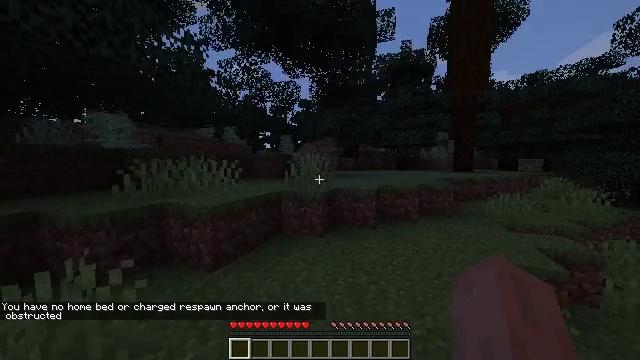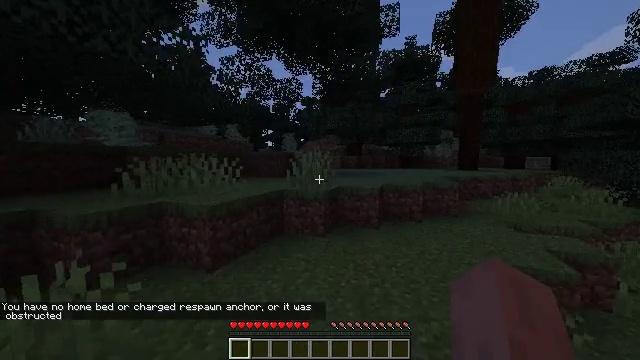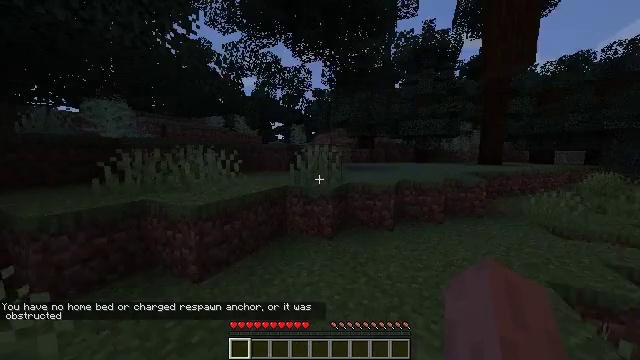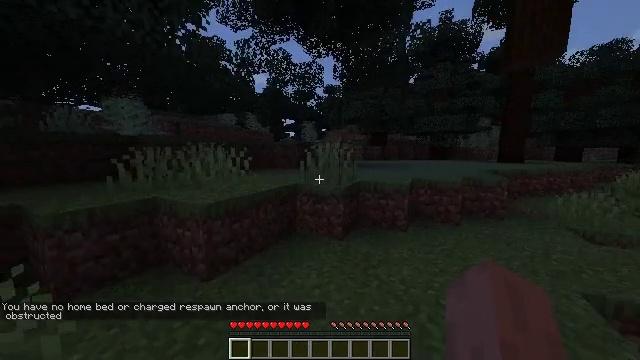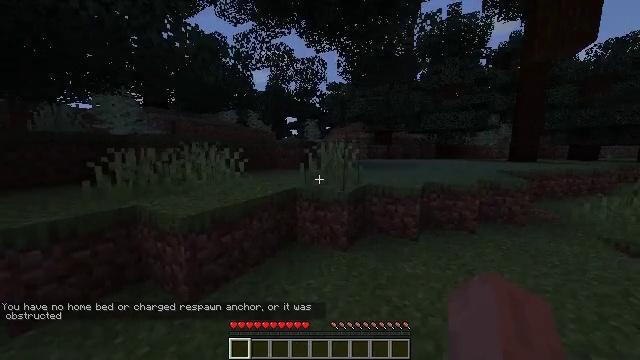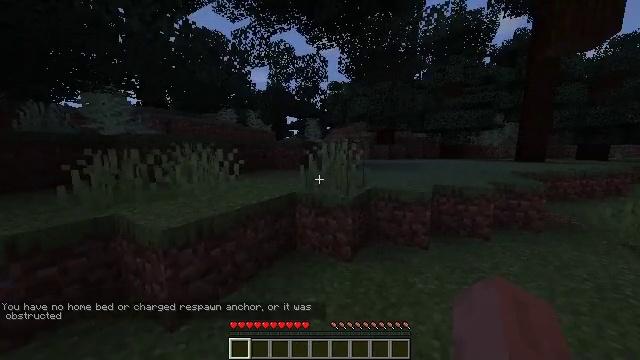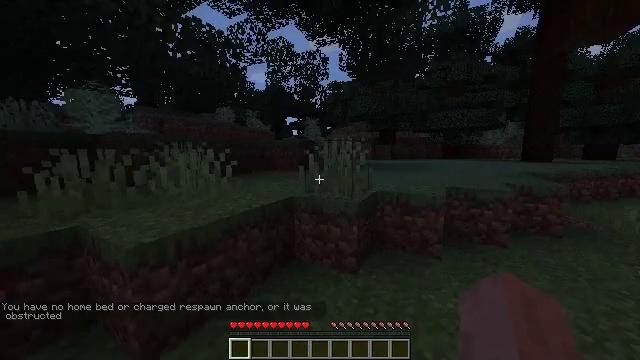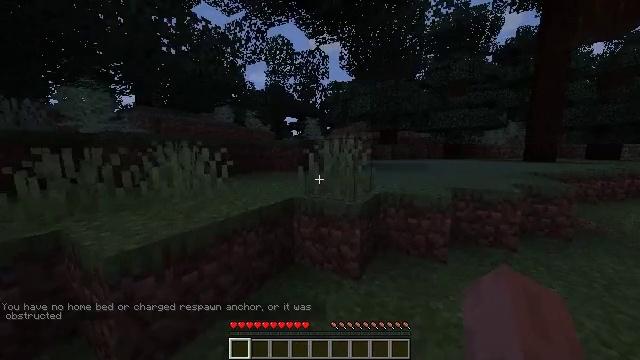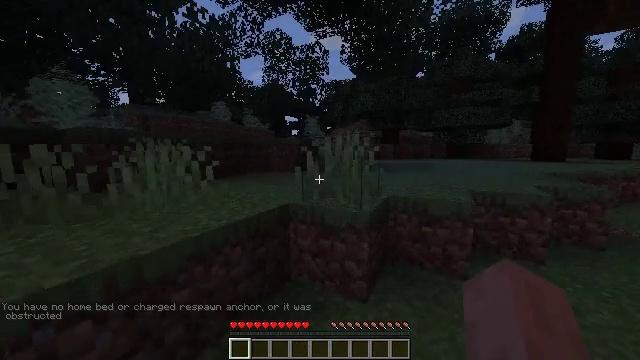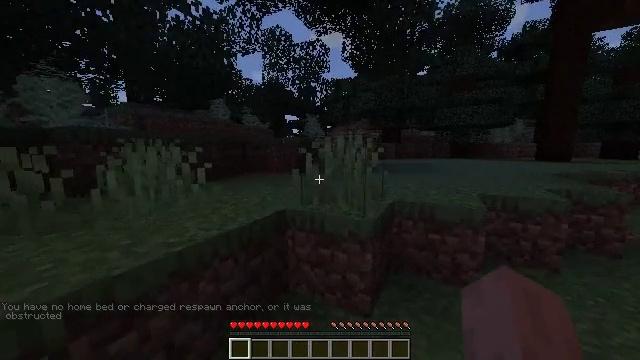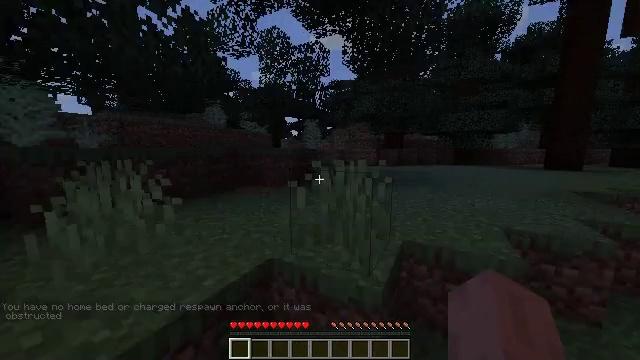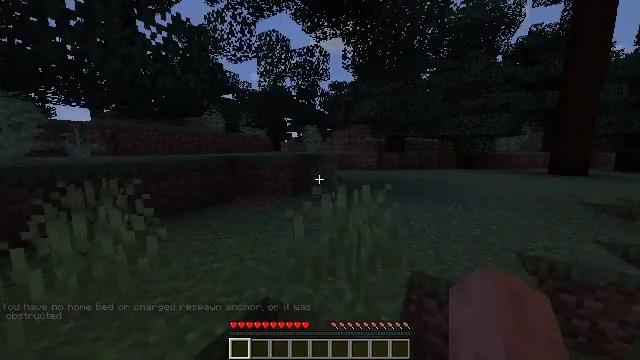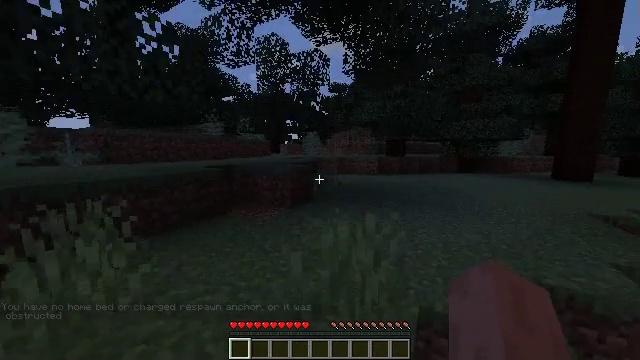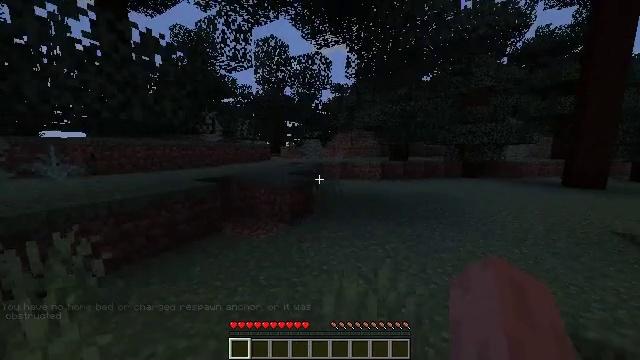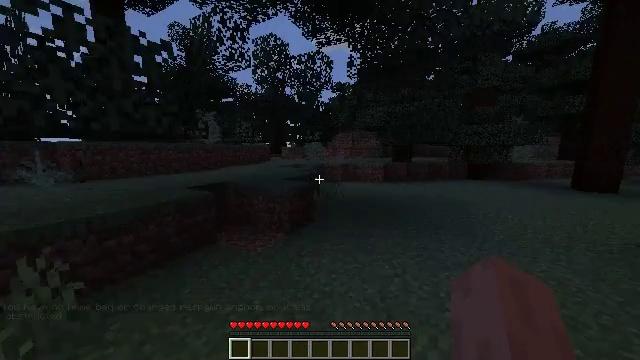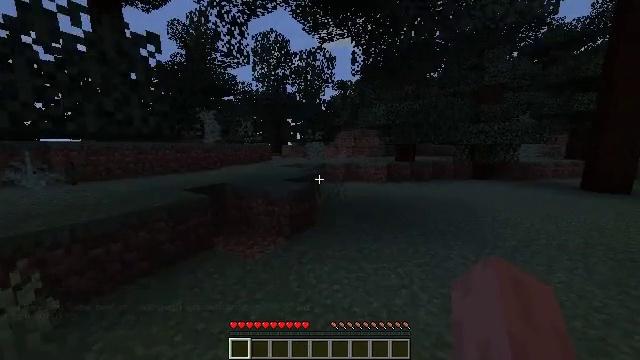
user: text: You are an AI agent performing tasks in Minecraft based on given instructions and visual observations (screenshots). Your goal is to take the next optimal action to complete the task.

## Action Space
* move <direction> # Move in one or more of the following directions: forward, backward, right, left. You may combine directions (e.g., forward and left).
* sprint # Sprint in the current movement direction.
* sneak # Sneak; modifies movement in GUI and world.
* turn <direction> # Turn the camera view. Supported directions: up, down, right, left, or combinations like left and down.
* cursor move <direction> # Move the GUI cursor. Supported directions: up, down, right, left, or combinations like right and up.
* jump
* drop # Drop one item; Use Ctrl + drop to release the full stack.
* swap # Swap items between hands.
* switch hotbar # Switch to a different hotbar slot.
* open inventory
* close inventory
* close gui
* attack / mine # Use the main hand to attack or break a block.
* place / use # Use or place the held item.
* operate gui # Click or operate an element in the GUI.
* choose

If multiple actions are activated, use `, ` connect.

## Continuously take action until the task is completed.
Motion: motion action
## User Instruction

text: Attack the jack o'lantern to retrieve it.
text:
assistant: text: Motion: move forward, sprint
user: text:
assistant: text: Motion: move forward, sprint, turn left and down
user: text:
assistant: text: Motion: move forward, sprint, turn left
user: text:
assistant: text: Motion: move forward, sprint
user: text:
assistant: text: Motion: move forward, sprint
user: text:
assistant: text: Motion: move forward, sprint
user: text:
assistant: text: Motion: move forward, sprint
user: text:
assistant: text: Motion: move forward, sprint
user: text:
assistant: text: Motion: move forward, sprint
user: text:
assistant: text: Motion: move forward, sprint, jump
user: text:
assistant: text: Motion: move forward, sprint, jump
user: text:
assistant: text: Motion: move forward, sprint, jump
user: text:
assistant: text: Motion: move forward, sprint, jump
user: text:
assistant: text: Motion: move forward, sprint
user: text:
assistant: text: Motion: move forward, sprint
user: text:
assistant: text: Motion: move forward, sprint
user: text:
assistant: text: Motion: move forward, sprint, turn left
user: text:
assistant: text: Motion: move forward, sprint, turn left
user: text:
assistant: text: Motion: move forward, sprint, turn left
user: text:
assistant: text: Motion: move forward, sprint, turn left
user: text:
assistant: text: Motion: move forward, sprint, turn left
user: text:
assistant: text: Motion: move forward, sprint, turn left
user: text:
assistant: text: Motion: move forward, sprint, turn left
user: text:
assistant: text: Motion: move forward, sprint, turn left
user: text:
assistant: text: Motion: move forward and move left, sprint, turn left
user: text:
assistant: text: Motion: move forward and move left, sprint, turn left
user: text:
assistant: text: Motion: move forward and move left, sprint, turn left
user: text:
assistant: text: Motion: move forward and move left, sprint
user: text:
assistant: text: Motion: move forward, sprint
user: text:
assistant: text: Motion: move forward, sprint, jump